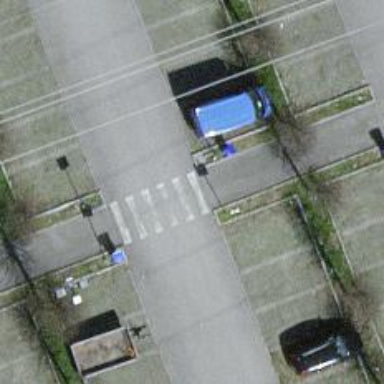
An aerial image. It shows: Marked zebra crossing with white markings.